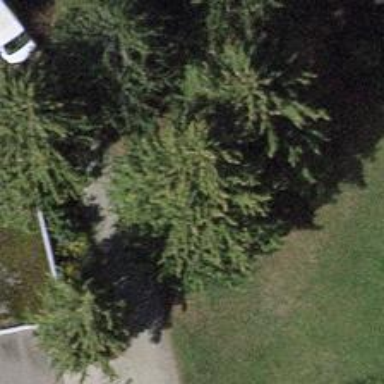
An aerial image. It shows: Needle-leaved tree in natural setting.